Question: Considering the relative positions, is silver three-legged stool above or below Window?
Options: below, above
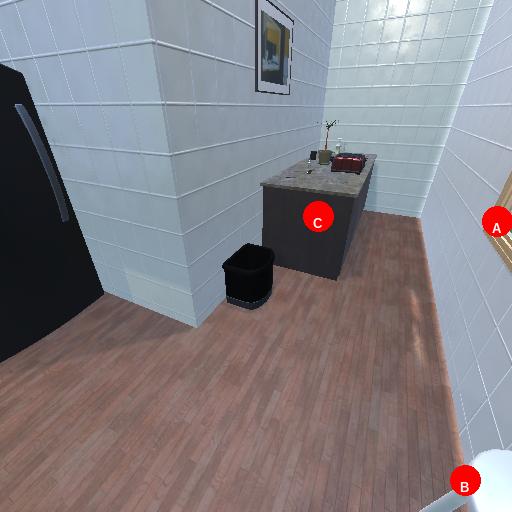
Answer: below